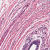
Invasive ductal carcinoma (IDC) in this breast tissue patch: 1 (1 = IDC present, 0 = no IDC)